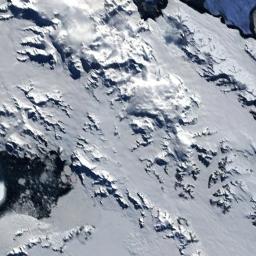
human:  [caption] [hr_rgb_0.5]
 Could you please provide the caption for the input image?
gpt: The snow berg is next to the water .

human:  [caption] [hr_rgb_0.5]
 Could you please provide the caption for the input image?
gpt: A snow-covered mountain covered in large areas .

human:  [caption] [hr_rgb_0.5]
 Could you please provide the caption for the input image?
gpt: The snowberg is covered with snow .

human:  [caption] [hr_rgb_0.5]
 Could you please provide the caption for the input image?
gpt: The snowberg has some valley glaciers .

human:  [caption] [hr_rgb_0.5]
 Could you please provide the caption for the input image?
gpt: The snowberg is covered with snow .